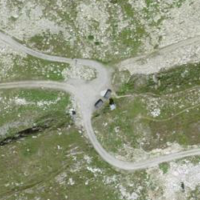
EUNIS habitat code: 31
Species observed at this site:
Arnica montana
Sempervivum montanum
Geum montanum